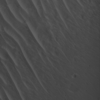
Label: not_dusty